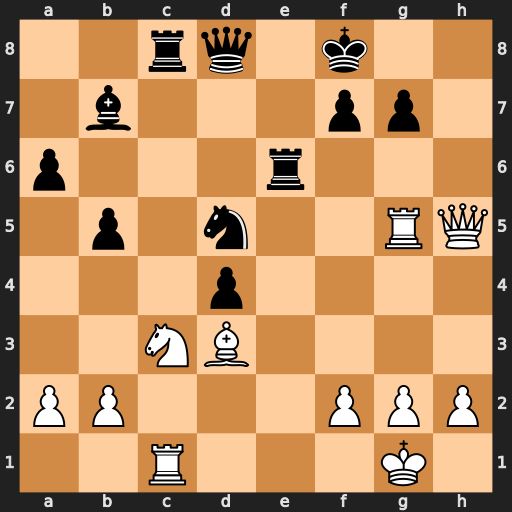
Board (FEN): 2rq1k2/1b3pp1/p3r3/1p1n2RQ/3p4/2NB4/PP3PPP/2R3K1
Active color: w
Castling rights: -
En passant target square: -
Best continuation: Rxd5 Bxd5 Qh8+ Ke7 Nxd5+